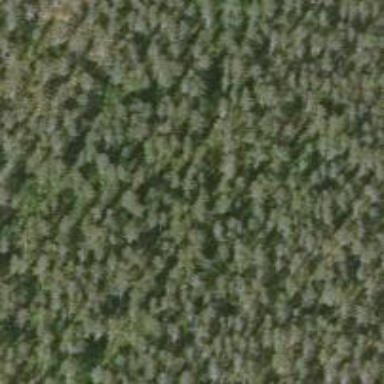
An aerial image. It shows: Woodland with needle-leaved trees.